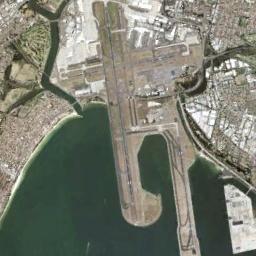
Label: airport